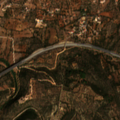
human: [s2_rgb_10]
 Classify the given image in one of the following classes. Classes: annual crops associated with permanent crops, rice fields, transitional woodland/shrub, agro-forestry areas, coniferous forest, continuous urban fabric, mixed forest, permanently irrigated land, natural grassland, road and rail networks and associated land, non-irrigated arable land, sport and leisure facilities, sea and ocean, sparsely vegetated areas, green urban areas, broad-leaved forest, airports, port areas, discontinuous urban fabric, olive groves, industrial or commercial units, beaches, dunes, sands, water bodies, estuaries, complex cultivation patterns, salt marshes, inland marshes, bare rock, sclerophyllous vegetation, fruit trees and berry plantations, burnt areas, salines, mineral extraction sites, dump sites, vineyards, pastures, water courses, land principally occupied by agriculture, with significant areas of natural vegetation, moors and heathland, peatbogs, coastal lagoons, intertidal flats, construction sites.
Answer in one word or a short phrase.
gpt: annual crops associated with permanent crops, complex cultivation patterns, land principally occupied by agriculture, with significant areas of natural vegetation